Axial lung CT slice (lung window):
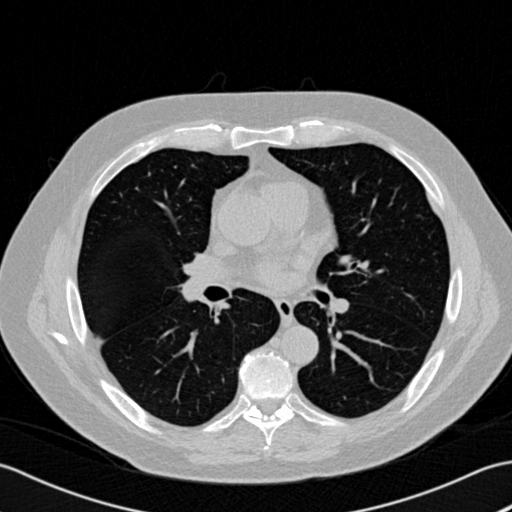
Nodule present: no